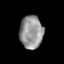
Tissue: prostate
Cell type: T cells
Senescence score: 0.3618
Nuclear area (px): 751
Mean DAPI intensity: 147.921